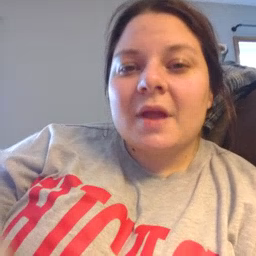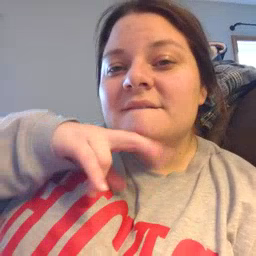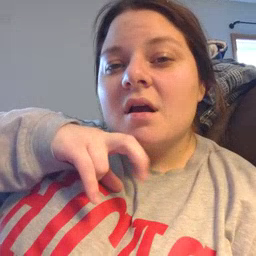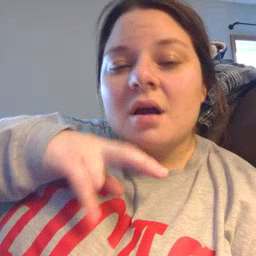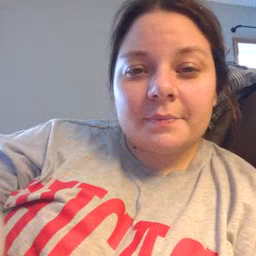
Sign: frog